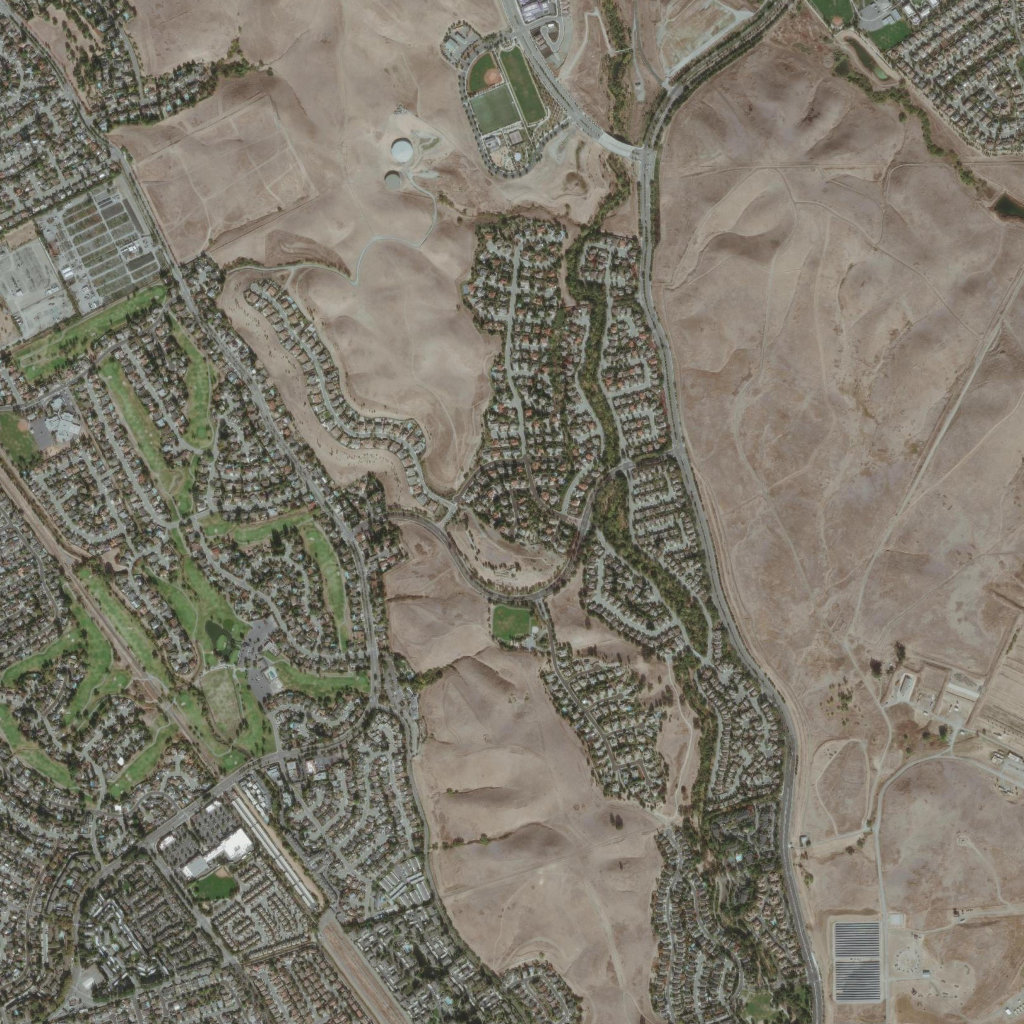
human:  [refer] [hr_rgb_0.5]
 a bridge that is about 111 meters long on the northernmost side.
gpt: <box>[[58, 12, 62, 15, 0]]</box>